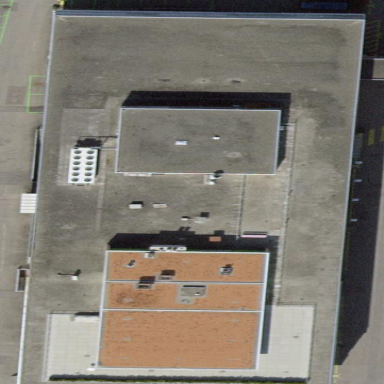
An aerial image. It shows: Commercial building.